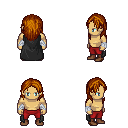
a pixel art fantasy rpg character, male body template, human, tanned skin, black cape, red pants, brunette long hairstyle, white cloth bandages, brown shoes, four views (front, back, left, right), 2x2 character sprite sheet, small pixel art, hard edges, no anti-aliasing